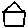
Label: house